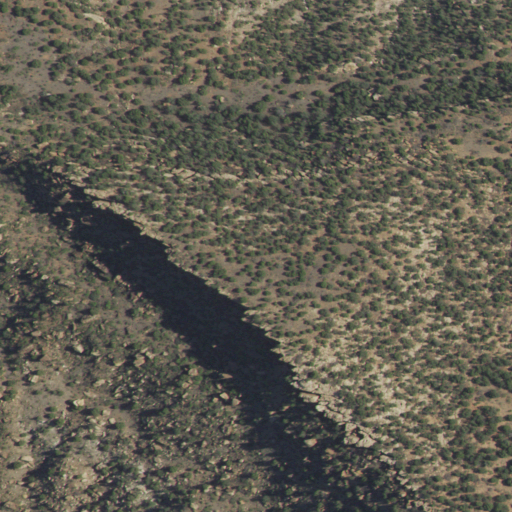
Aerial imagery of mountain in New Mexico named La Cinta Mesa containing shrub and evergreen forest